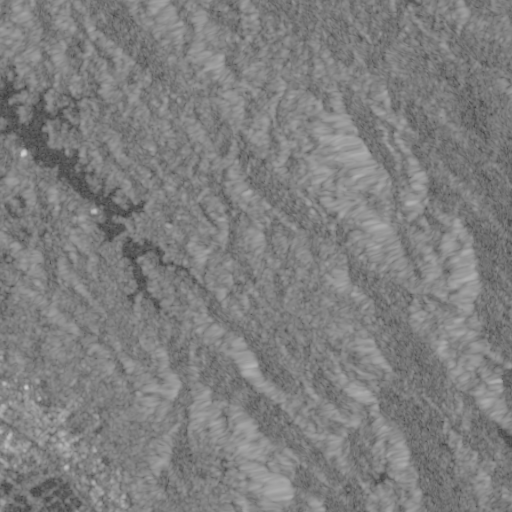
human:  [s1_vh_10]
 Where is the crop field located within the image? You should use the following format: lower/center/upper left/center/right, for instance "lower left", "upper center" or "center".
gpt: The crop field is located in the lower left of the image.
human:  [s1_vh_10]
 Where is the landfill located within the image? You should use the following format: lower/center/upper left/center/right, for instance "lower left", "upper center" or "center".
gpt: There is no landfill in the image.

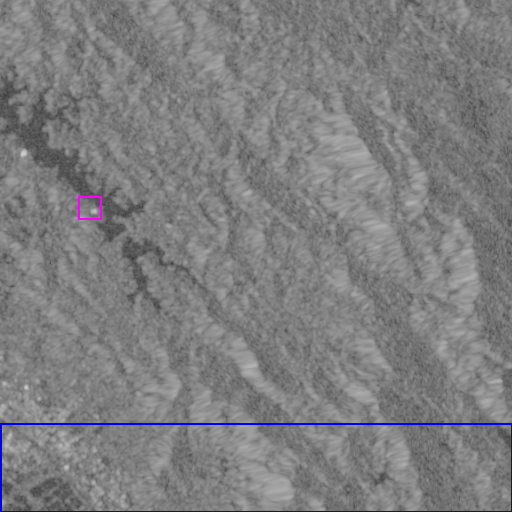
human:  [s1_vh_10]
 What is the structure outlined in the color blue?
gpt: The structure outlined in blue is a crop field.
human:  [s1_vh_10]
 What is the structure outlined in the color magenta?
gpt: The structure outlined in magenta is a dam.
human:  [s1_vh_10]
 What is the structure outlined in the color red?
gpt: There is no red outline.